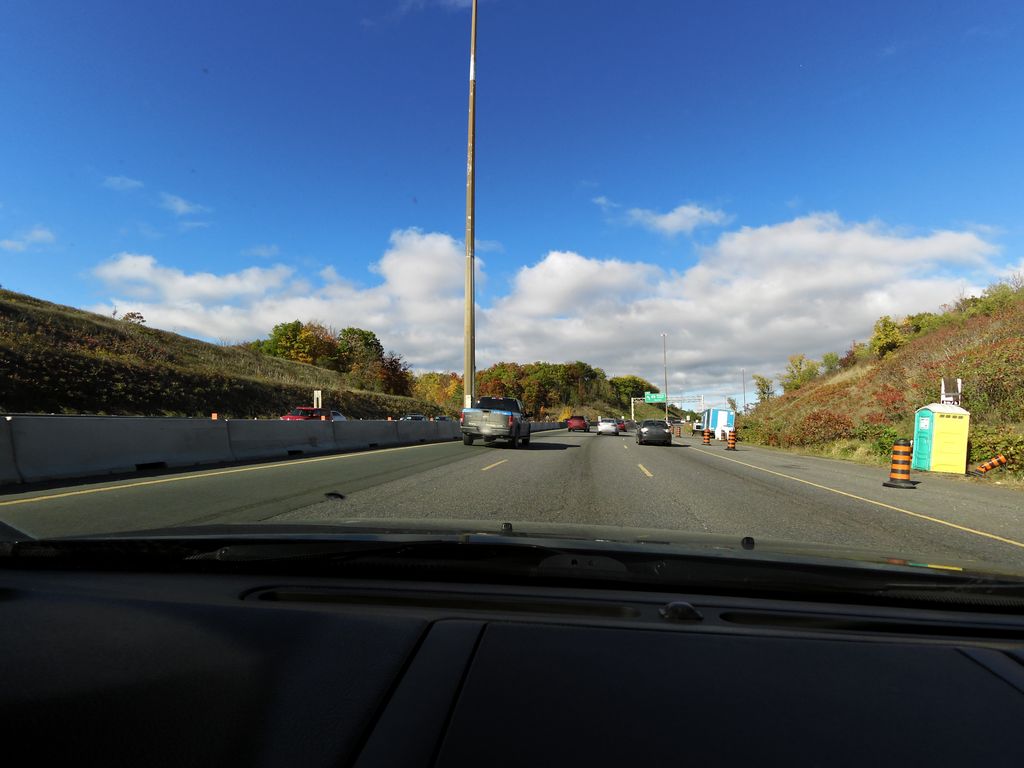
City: hamilton